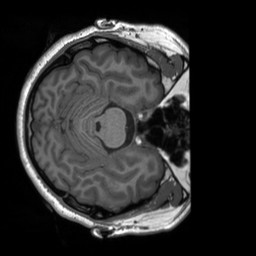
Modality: T1w
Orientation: axial
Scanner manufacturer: siemens
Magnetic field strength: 3 T
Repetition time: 2.3 s
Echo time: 0.00207 s